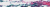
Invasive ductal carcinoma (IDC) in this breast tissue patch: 0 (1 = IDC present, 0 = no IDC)